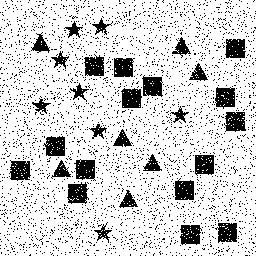
Squares: 15
Triangles: 7
Stars: 8
Total shapes: 30